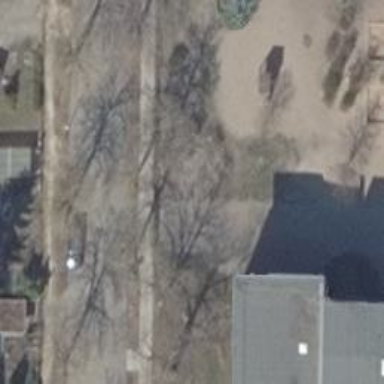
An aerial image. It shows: Driveway.